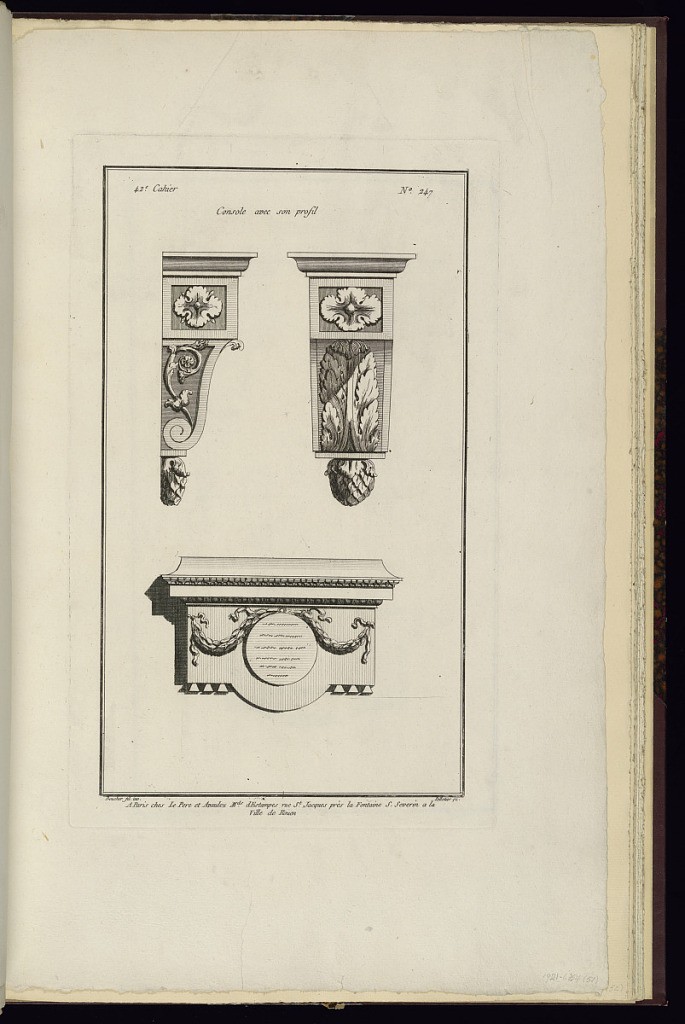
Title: Console avec son profil
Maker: Juste-François Boucher, French, 1736 – 1782
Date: ca. 1775
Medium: Engraving on off white laid paper
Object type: Print
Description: Design for a bracket with views of its front and side. The bracket is decorated with rosettes, scrolls, acanthus leaves, and pinecones. Below is another small bracket with a rondel draped with garland. The plate is signed.